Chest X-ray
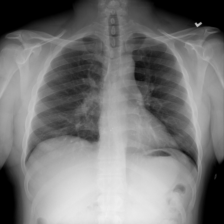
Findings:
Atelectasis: negative
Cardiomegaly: negative
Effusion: negative
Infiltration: negative
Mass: negative
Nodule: negative
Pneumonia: negative
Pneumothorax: negative
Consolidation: negative
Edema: negative
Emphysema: negative
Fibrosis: negative
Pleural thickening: negative
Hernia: negative